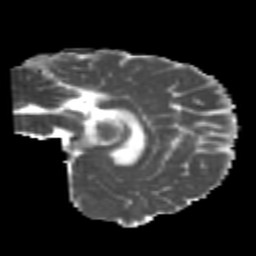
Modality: MD
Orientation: sagittal
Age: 23
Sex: female
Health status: healthy
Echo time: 0.074 s